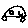
Label: car